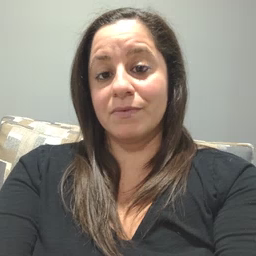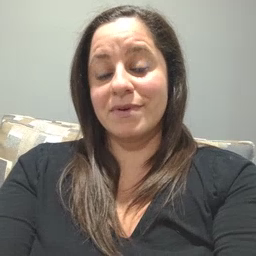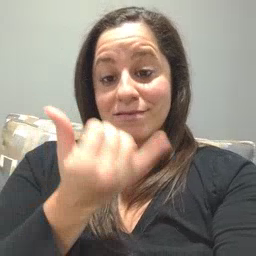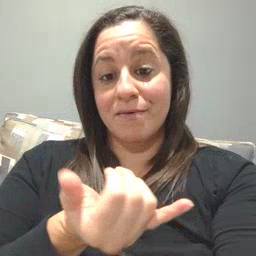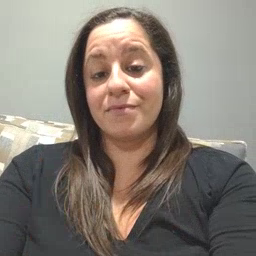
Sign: now